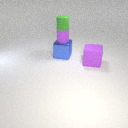
large blue metal cube below small purple rubber cylinder